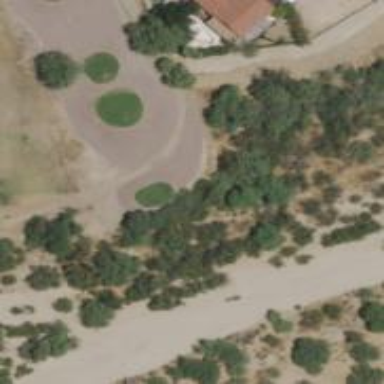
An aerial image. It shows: Golf tee.